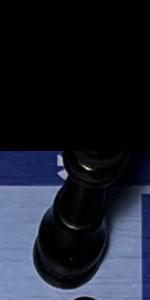
Label: King_Black